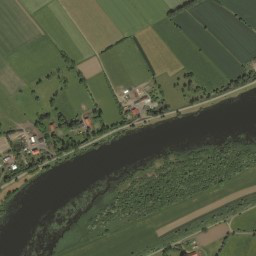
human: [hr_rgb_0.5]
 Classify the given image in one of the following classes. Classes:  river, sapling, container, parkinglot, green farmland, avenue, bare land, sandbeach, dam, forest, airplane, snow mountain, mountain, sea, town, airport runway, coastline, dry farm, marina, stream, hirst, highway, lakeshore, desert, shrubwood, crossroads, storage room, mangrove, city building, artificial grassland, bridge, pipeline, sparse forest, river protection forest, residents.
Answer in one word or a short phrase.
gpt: river